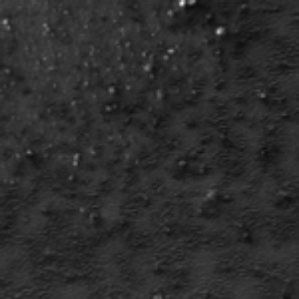
Label: frost